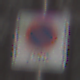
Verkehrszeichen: BeginnEingeschraenktesHalteverbotZone
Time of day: MorningAfternoon
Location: Outdoor (Nature)
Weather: PartlyCloudy
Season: Winter
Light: Natural